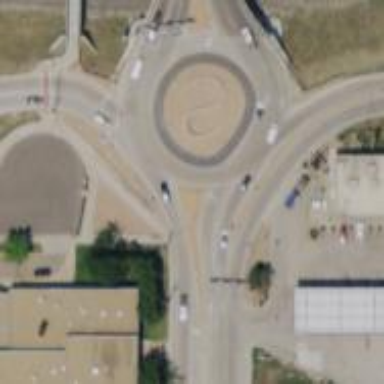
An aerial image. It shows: Secondary road around roundabout.